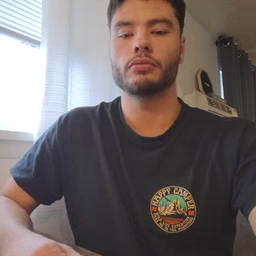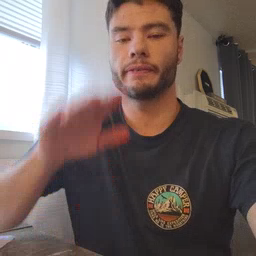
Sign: fireman